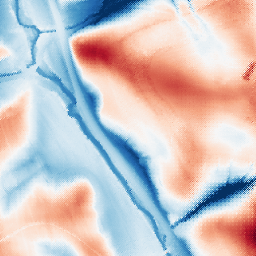
Category: edge_preserving
Decomposition family: guided
Decomposition parameters: radius: 32
eps: 0.01
Upsampling method: regularized
Upsampling parameters: scale: 4
lambda_reg: 0.1
Upsampling scale: 4